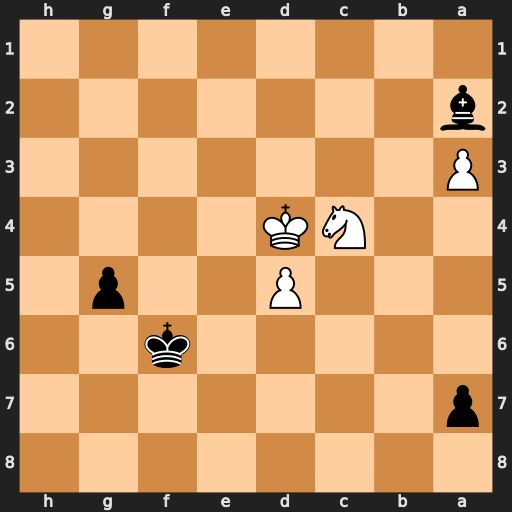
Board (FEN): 8/p7/5k2/3P2p1/2NK4/P7/b7/8
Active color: b
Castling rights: -
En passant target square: -
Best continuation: Bxc4 Kxc4 g4